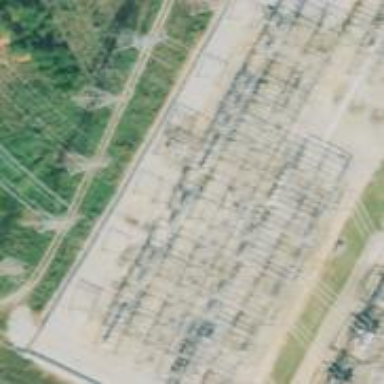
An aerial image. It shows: Switch for power supply.